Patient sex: M
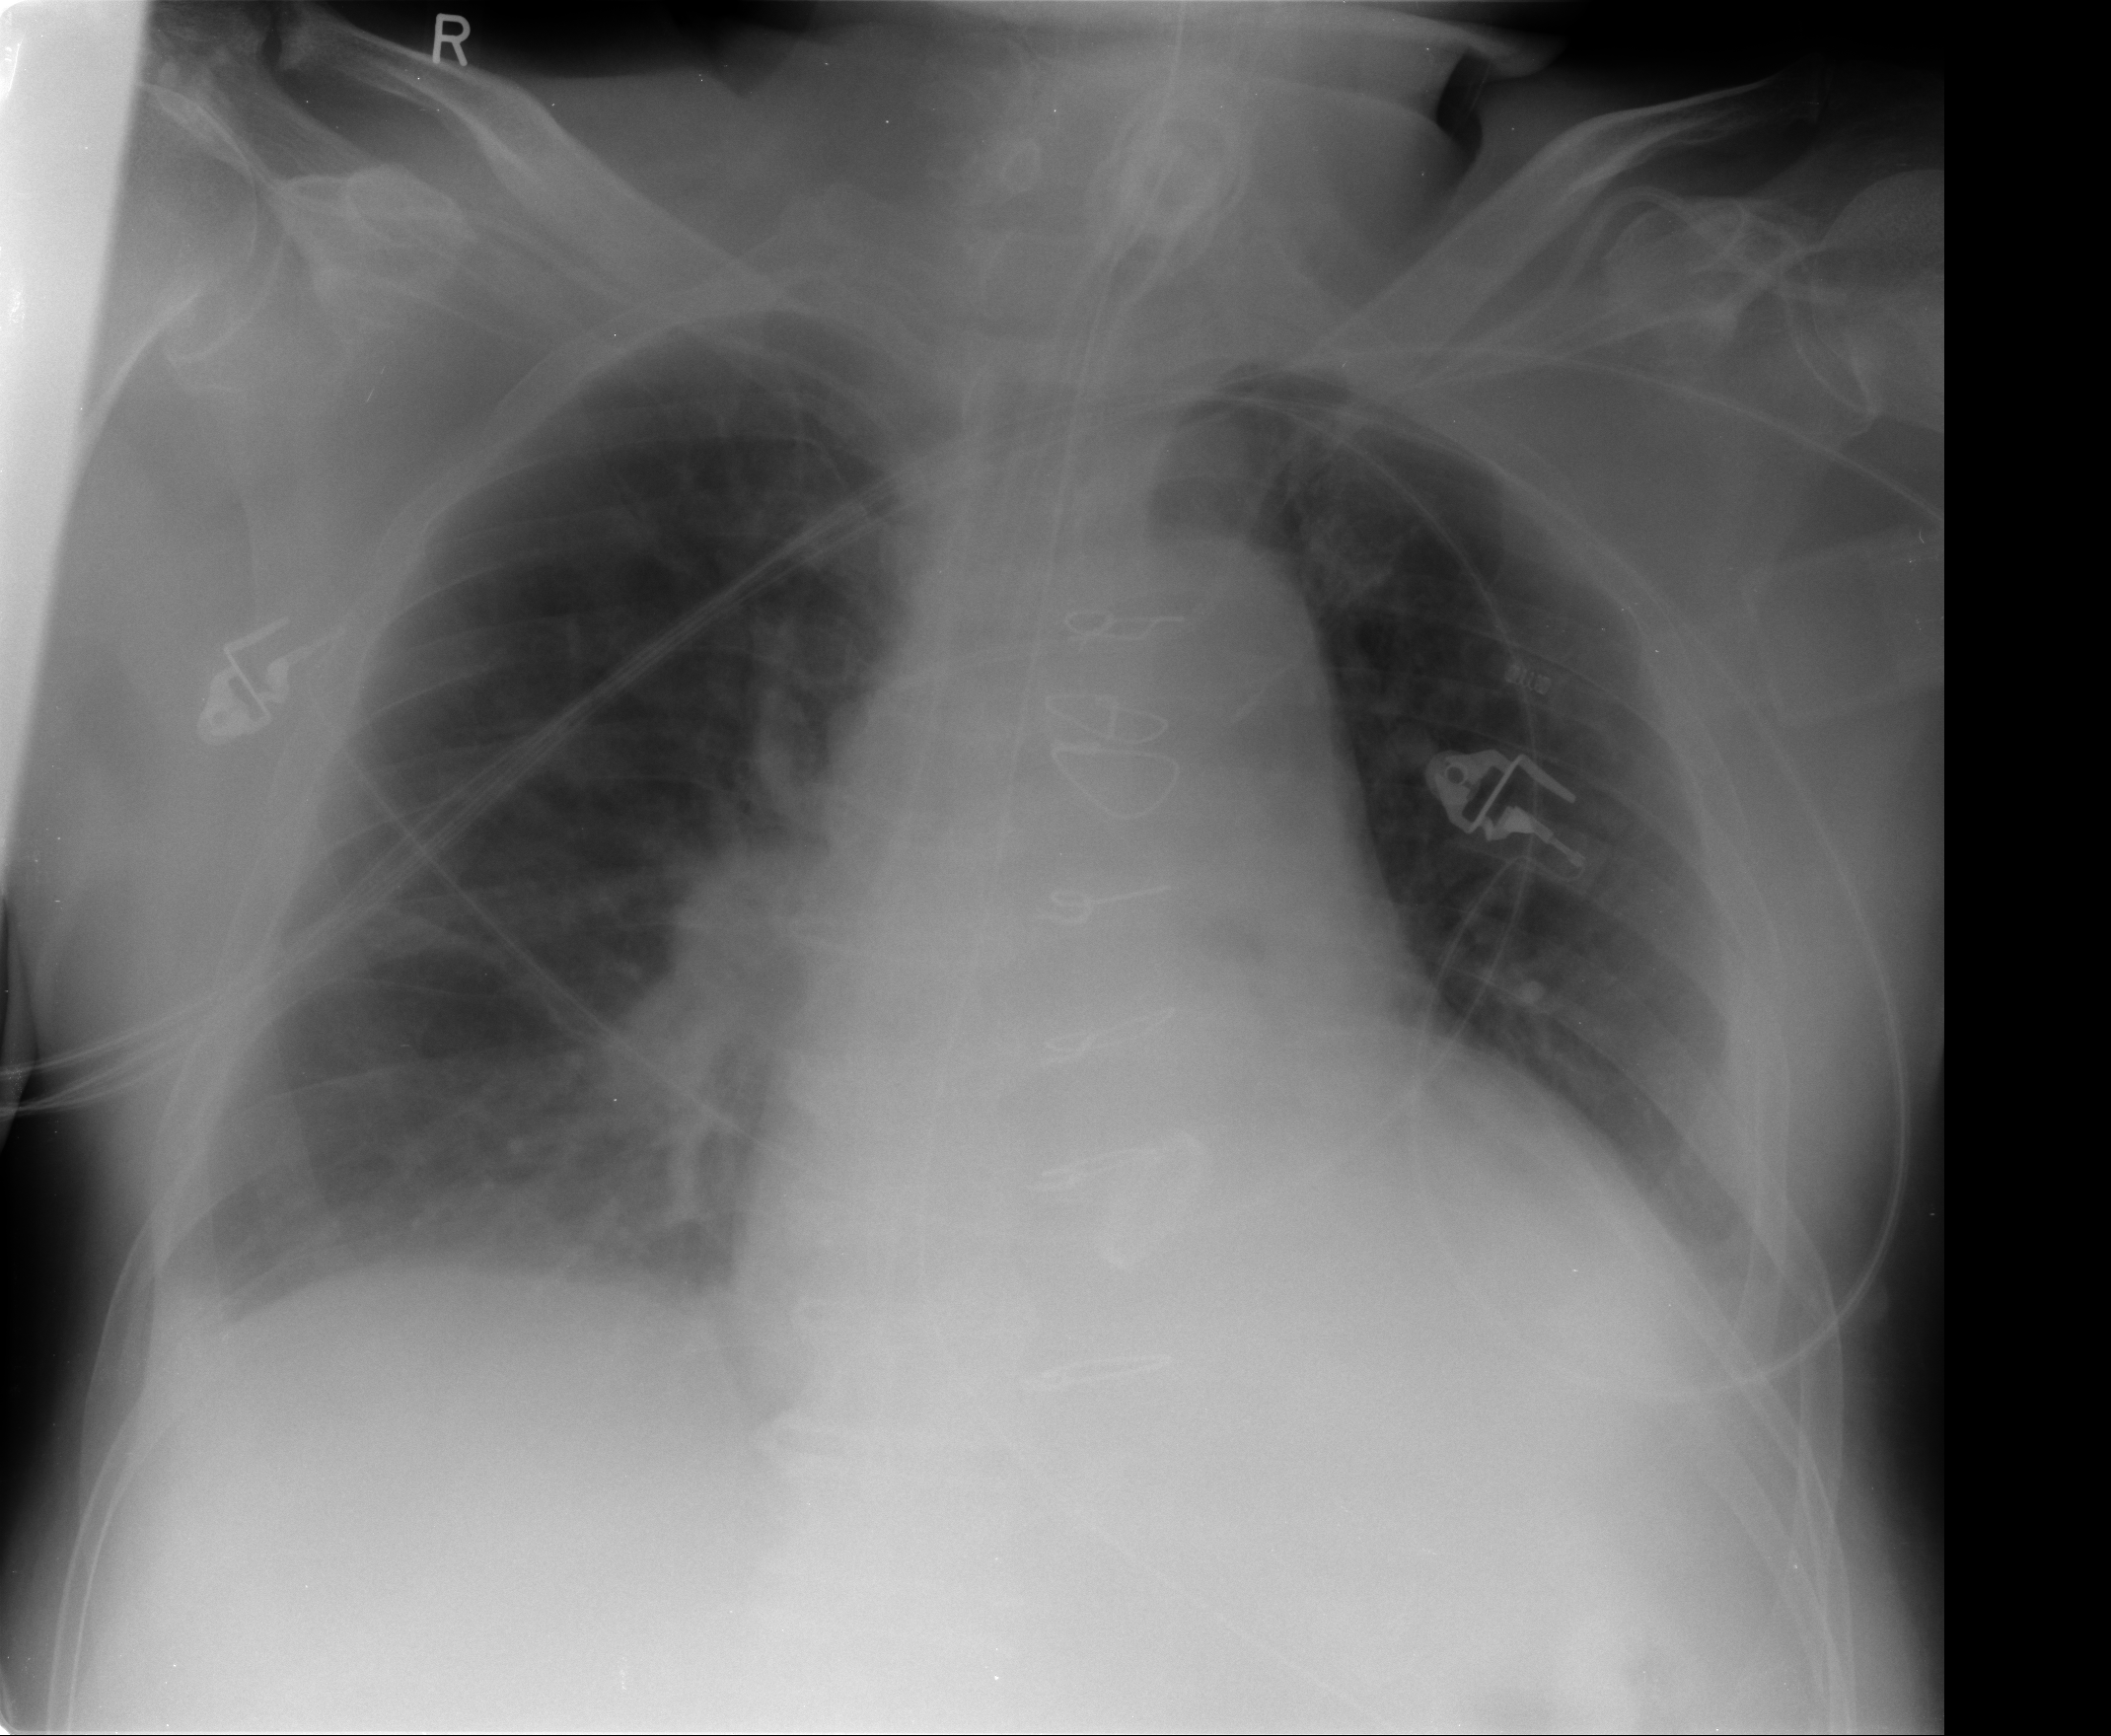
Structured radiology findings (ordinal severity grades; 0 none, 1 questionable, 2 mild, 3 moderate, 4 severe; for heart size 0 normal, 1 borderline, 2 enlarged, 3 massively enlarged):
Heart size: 2
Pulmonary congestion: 2
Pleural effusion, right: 1
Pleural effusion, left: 1
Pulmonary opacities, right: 0
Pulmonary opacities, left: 0
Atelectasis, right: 2
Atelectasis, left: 1